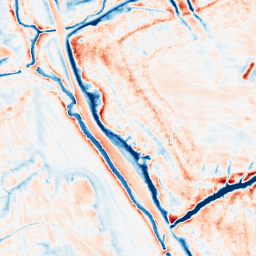
Category: edge_preserving
Decomposition family: anisotropic_diffusion
Decomposition parameters: iterations: 50
kappa: 50
gamma: 0.2
Upsampling method: sinc_blackman
Upsampling parameters: scale: 4
kernel_size: 8
Upsampling scale: 4